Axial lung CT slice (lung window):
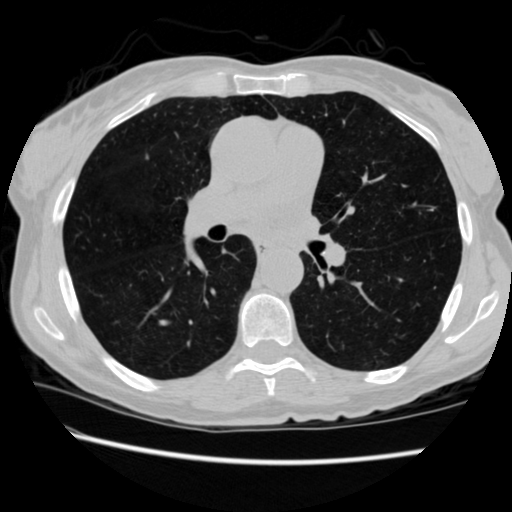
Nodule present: no